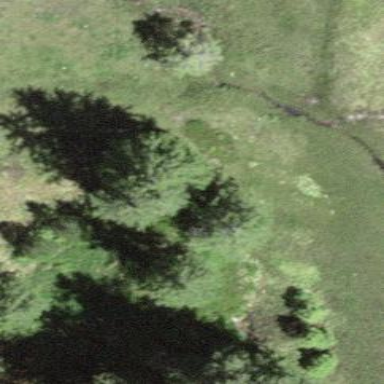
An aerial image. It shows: Forest area.